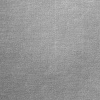
Atmospheric dust classification: dusty